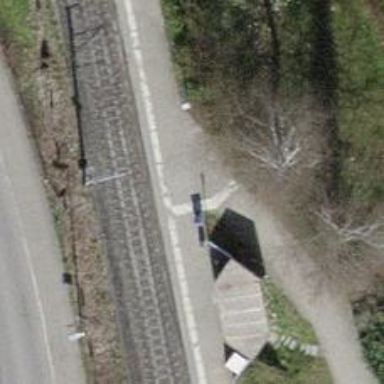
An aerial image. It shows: Public transport station located at railway halt.